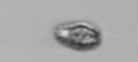
Label: Pseudochattonella_farcimen